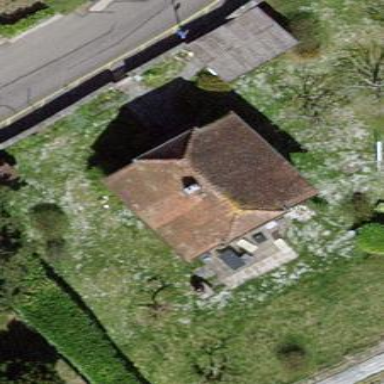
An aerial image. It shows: Detached building.